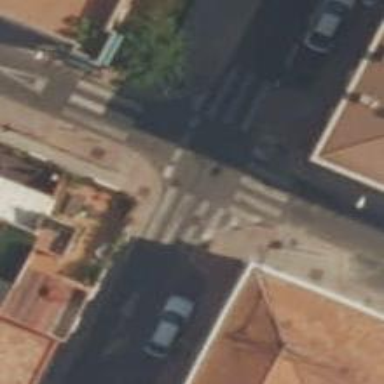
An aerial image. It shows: Uncontrolled zebra crossing on footway.